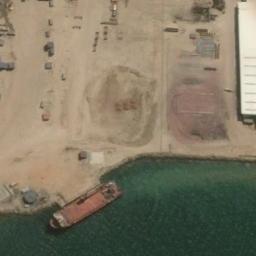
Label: ship